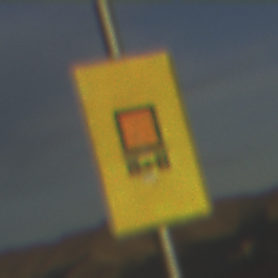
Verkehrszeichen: KennzeichnungspflichtigeFahrzeugeGefaehrlicheGueterOhnePfeilsymbol
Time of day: SunriseSunset
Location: Outdoor (Nature)
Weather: PartlyCloudy
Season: NotSpecified
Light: Natural